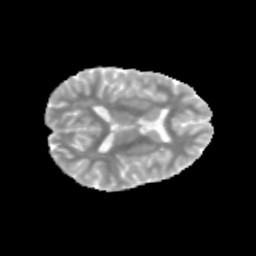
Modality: MD
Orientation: axial
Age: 11
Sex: female
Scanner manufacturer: siemens
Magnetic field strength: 3 T
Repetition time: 3.8 s
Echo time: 0.07 s